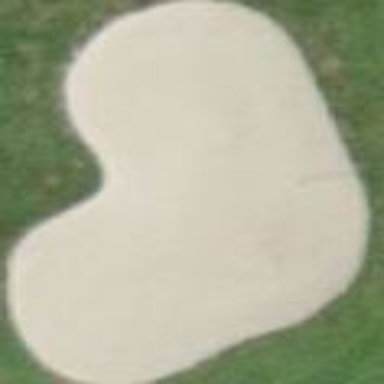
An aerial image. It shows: Golf bunker filled with natural sand.